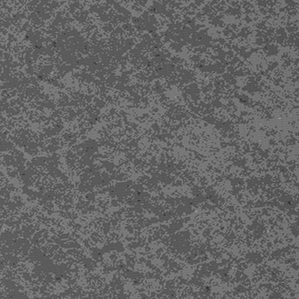
Label: frost